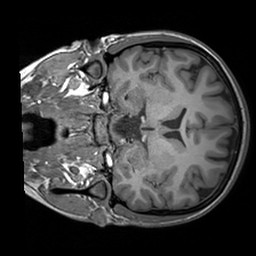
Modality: T1w
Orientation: coronal
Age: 27
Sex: female
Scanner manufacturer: siemens
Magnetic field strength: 3 T
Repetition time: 1.6 s
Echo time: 0.00236 s